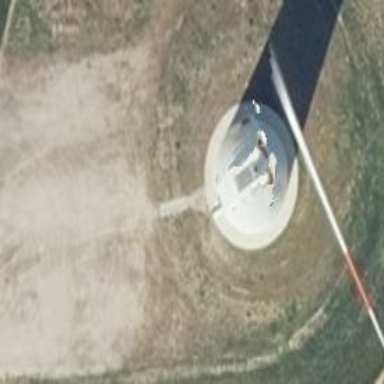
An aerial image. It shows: Wind generator powered by horizontal axis wind turbine.